【题型】填空题　【知识点】立体几何　【难度】easy
已知正四棱台的上底面边长为2，下底面边长为4，侧棱长为$\sqrt{11}$，则该正四棱台的体积为\underline{\quad\quad}.
【解答】
\vspace{1em}
\noindent \textbf{【答案】} $28$

\noindent \textbf{【分析】} 根据题意先求出棱台的高，然后利用棱台体积公式求解.

\noindent \textbf{【详解】} 如图所示，$ABCD-A_1B_1C_1D_1$为正四棱台，连接$AC,A_1C_1$，

\noindent 由$AB=2,A_1B_1=4$，得$AC=2\sqrt{2},A_1C_1=4\sqrt{2}$，

\noindent 过$A$作$AG \perp A_1C_1$，$G$为垂足；过$C$作$CH \perp A_1C_1$，$H$为垂足，

\noindent 则$AC=GH=2\sqrt{2}$，$A_1G=C_1H=\sqrt{2}$，

\noindent 又$AA_1=\sqrt{11}$，在$\text{Rt}\triangle AA_1G$中，得
\(
AG = \sqrt{(AA_1)^2 - (A_1G)^2} = \sqrt{(\sqrt{11})^2 - (\sqrt{2})^2} = 3
\)

\noindent 所以正四棱台的高$h=3$，正四棱台上下底面积分别为$4$和$16$，

\noindent 体积
\(
V = \frac{1}{3} \times 3 \times \left(16 + \sqrt{16 \times 4} + 4\right) = 28
\)

\noindent 故答案为：$28$
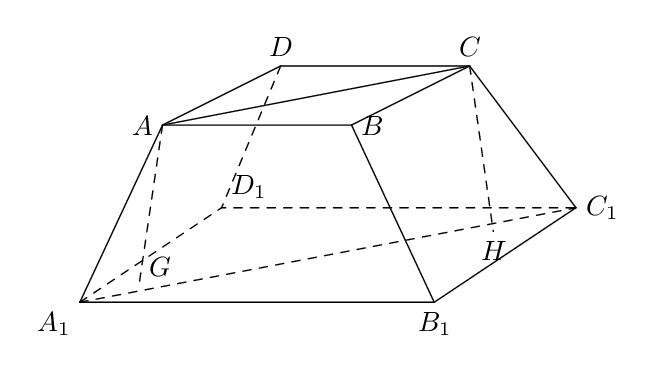